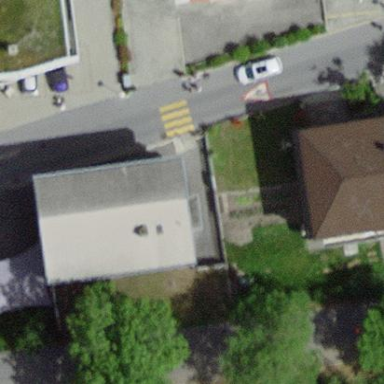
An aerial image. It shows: School building.